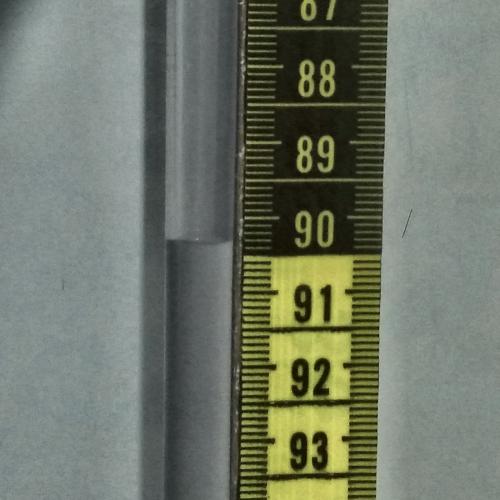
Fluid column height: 90.3 cm